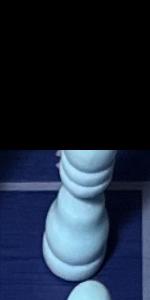
Label: Bishop_White